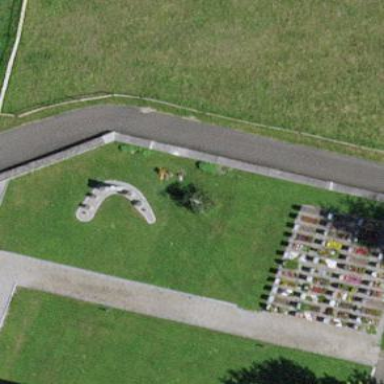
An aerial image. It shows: Cemetery.